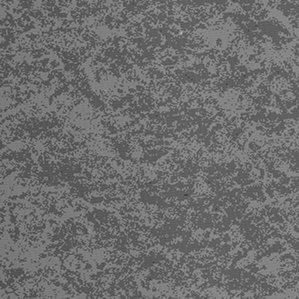
Label: frost